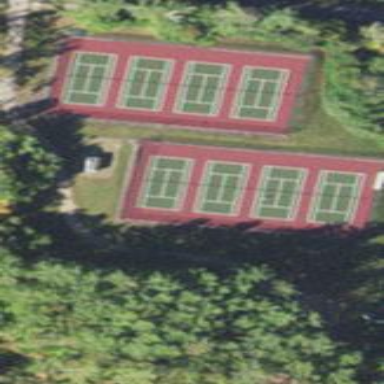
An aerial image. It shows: Tennis court on pitch.